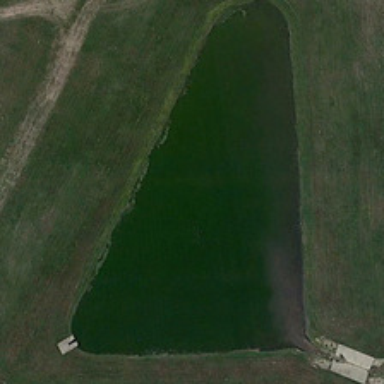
Green meadows are around an triangular pond .